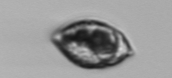
Label: Amphidinium